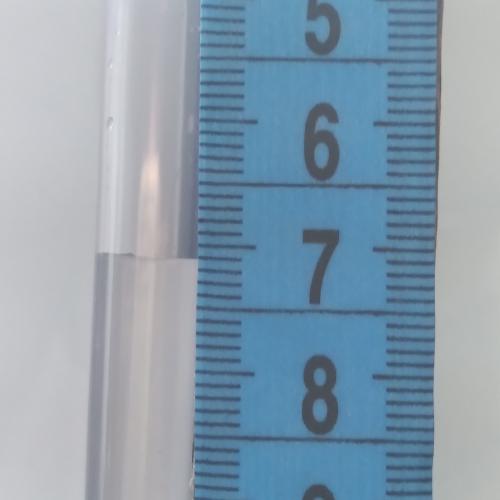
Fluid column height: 7.1 cm